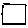
Label: square